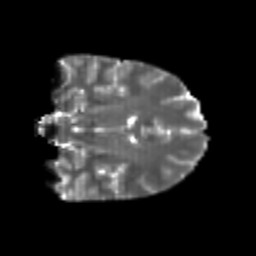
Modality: T2w
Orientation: coronal
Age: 25
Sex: male
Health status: healthy
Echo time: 0.074 s